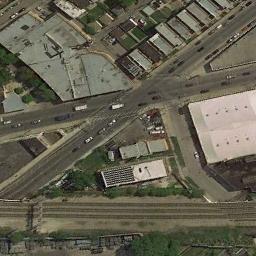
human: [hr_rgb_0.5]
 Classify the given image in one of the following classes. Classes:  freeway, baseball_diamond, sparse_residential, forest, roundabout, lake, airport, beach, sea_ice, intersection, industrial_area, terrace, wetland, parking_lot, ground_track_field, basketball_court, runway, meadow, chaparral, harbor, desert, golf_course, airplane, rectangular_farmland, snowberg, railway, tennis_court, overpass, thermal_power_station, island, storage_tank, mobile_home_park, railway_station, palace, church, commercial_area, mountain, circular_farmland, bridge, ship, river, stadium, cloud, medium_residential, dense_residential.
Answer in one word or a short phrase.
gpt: intersection